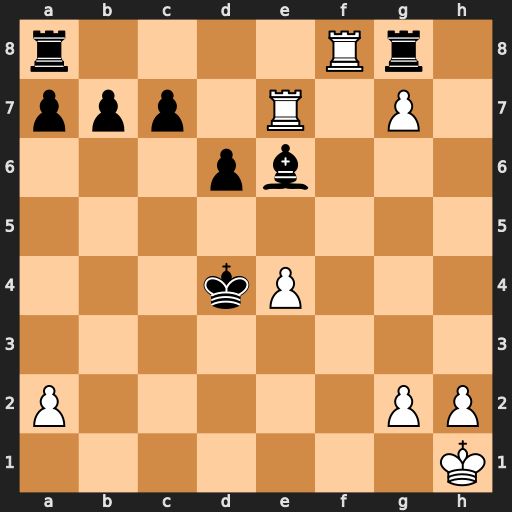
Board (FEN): r4Rr1/ppp1R1P1/3pb3/8/3kP3/8/P5PP/7K
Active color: w
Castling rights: -
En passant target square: -
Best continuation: Rxa8 Rxa8 Rxe6